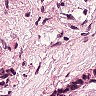
Metastatic tissue present: yes